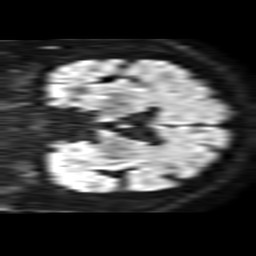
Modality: TRACE
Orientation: coronal
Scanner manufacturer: philips
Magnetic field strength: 1.5 T
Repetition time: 3.395 s
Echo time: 0.06922 s